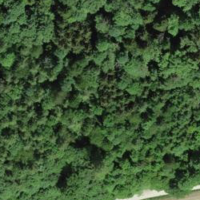
EUNIS habitat code: 41
Species observed at this site:
Acer pseudoplatanus